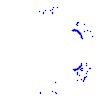
Particle: proton